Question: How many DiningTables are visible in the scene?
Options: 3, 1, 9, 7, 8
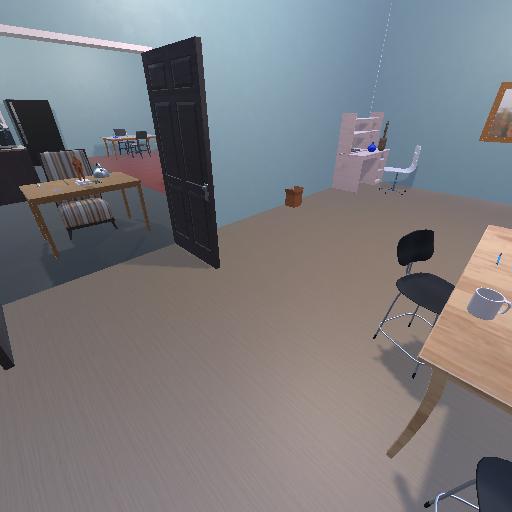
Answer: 3